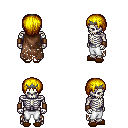
a pixel art fantasy rpg character, male body template, skeleton, brown tattered cape, white pants, blonde plain hairstyle, iron tiara, leather bracers, brown slippers, four views (front, back, left, right), 2x2 character sprite sheet, small pixel art, hard edges, no anti-aliasing